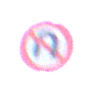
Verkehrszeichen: VerbotWenden
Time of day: SunriseSunset
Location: Outdoor (Nature)
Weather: Clear
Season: NotSpecified
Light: Natural